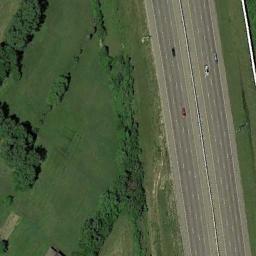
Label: freeway